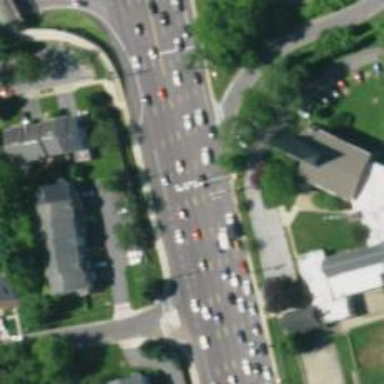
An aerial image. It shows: Primary highway with separate asphalt sidewalk.